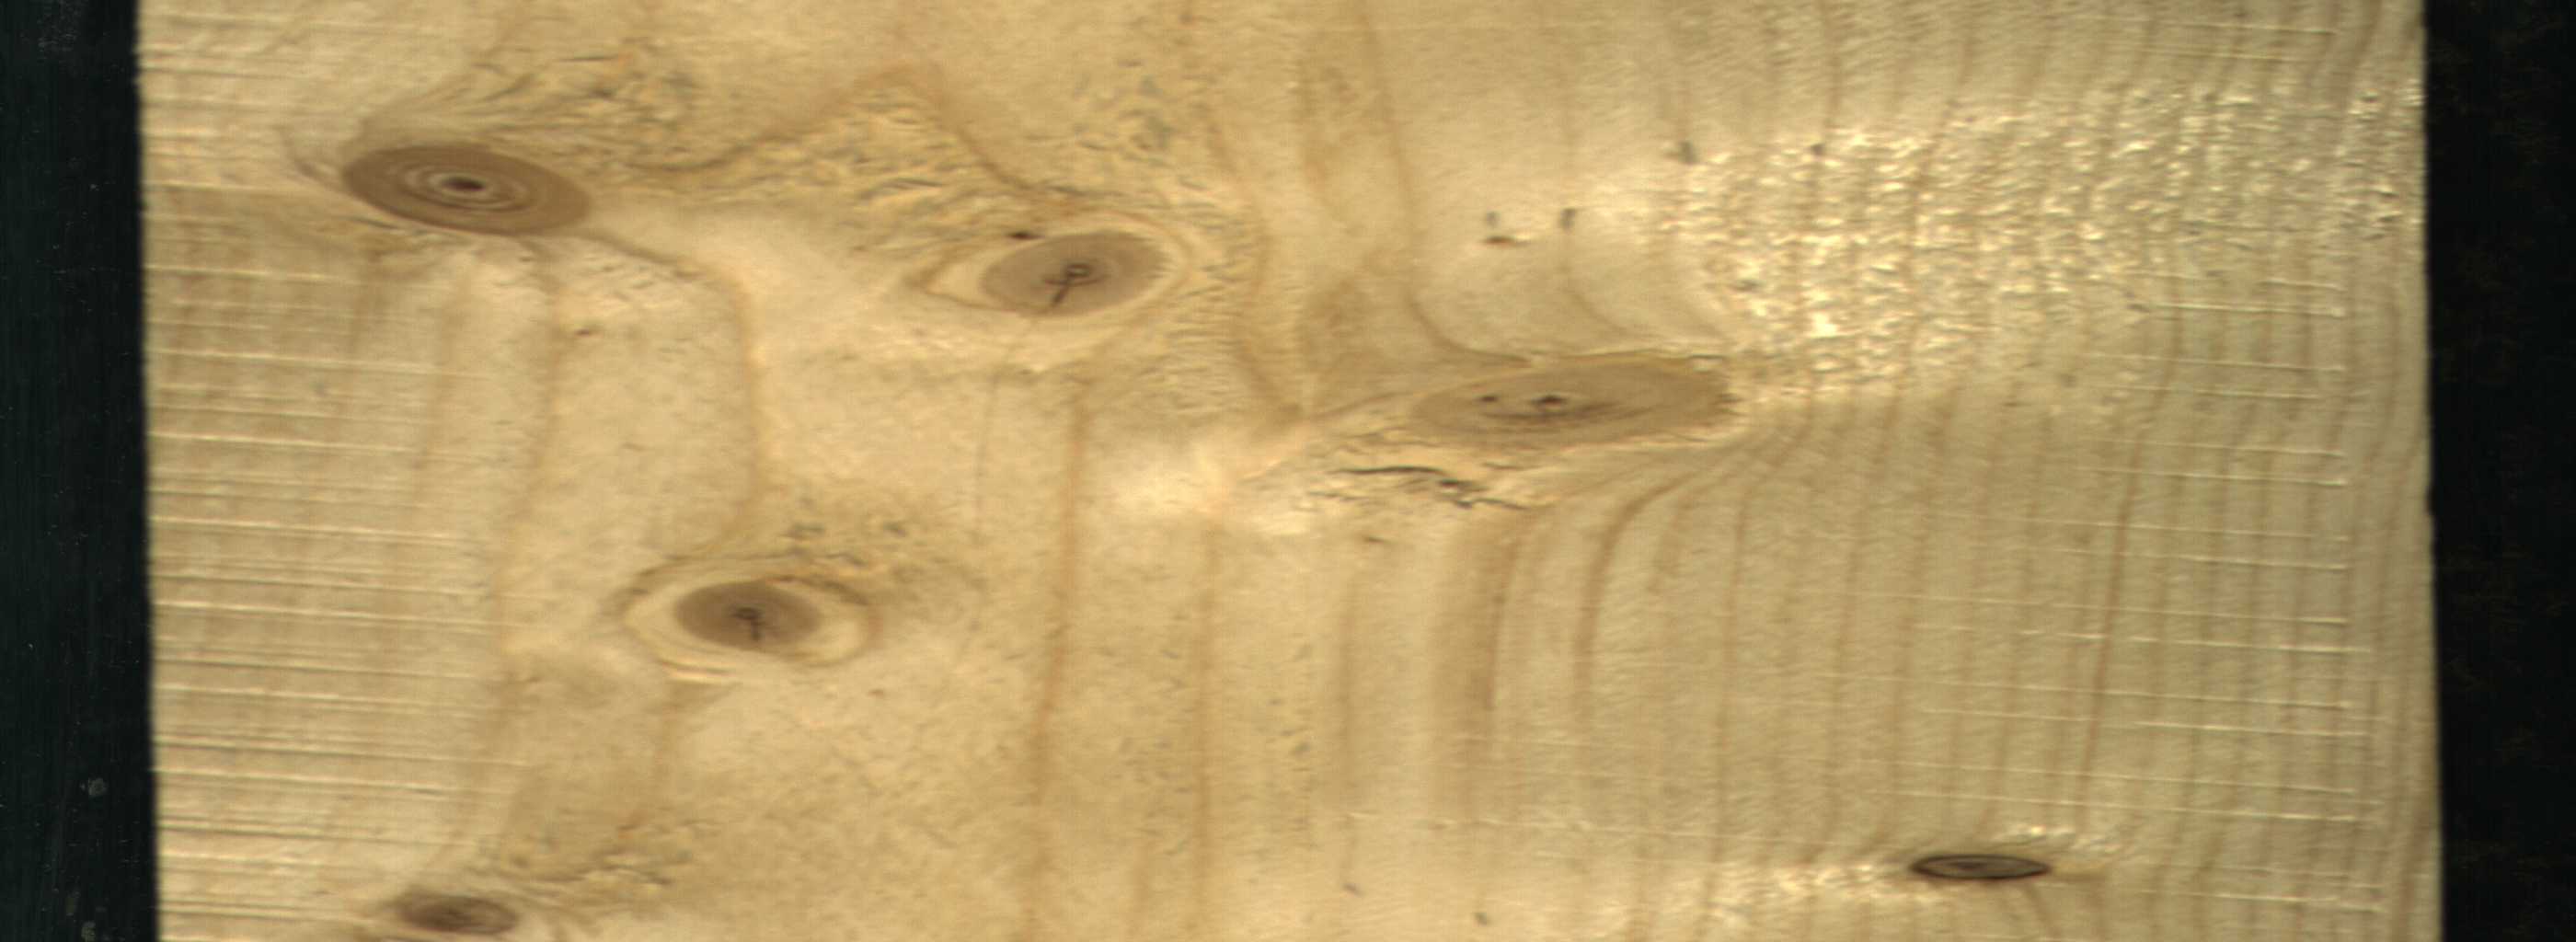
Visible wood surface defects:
Dead_Knot
Live_Knot
Live_Knot
Live_Knot
Live_Knot
Live_Knot